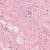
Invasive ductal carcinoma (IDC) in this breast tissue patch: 0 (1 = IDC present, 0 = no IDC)